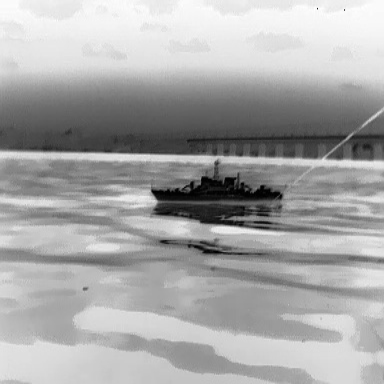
There is a warship in the infrared image.